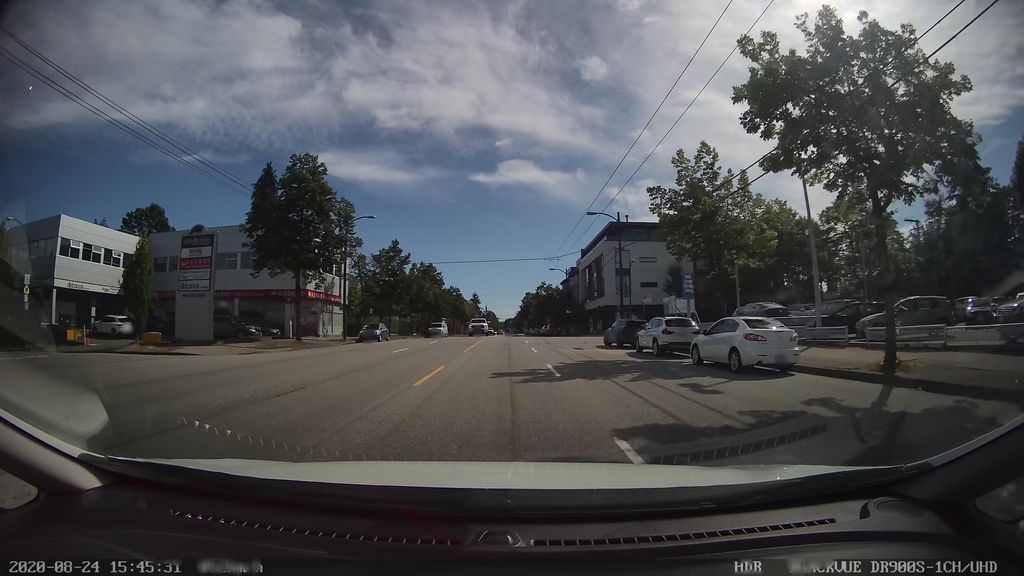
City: vancouver